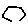
Label: hexagon